Question: I am trying to visualize data coming from few id's.
I have 2 variables which I want to see in 2 different plots.
When filtering by ID number a few plots together the colors in plot 1 doesn't match the color of the same ID's in the other plot, despite them both being filtered by the same controller.

Editable <URL> report
Editable <URL> with data and keys
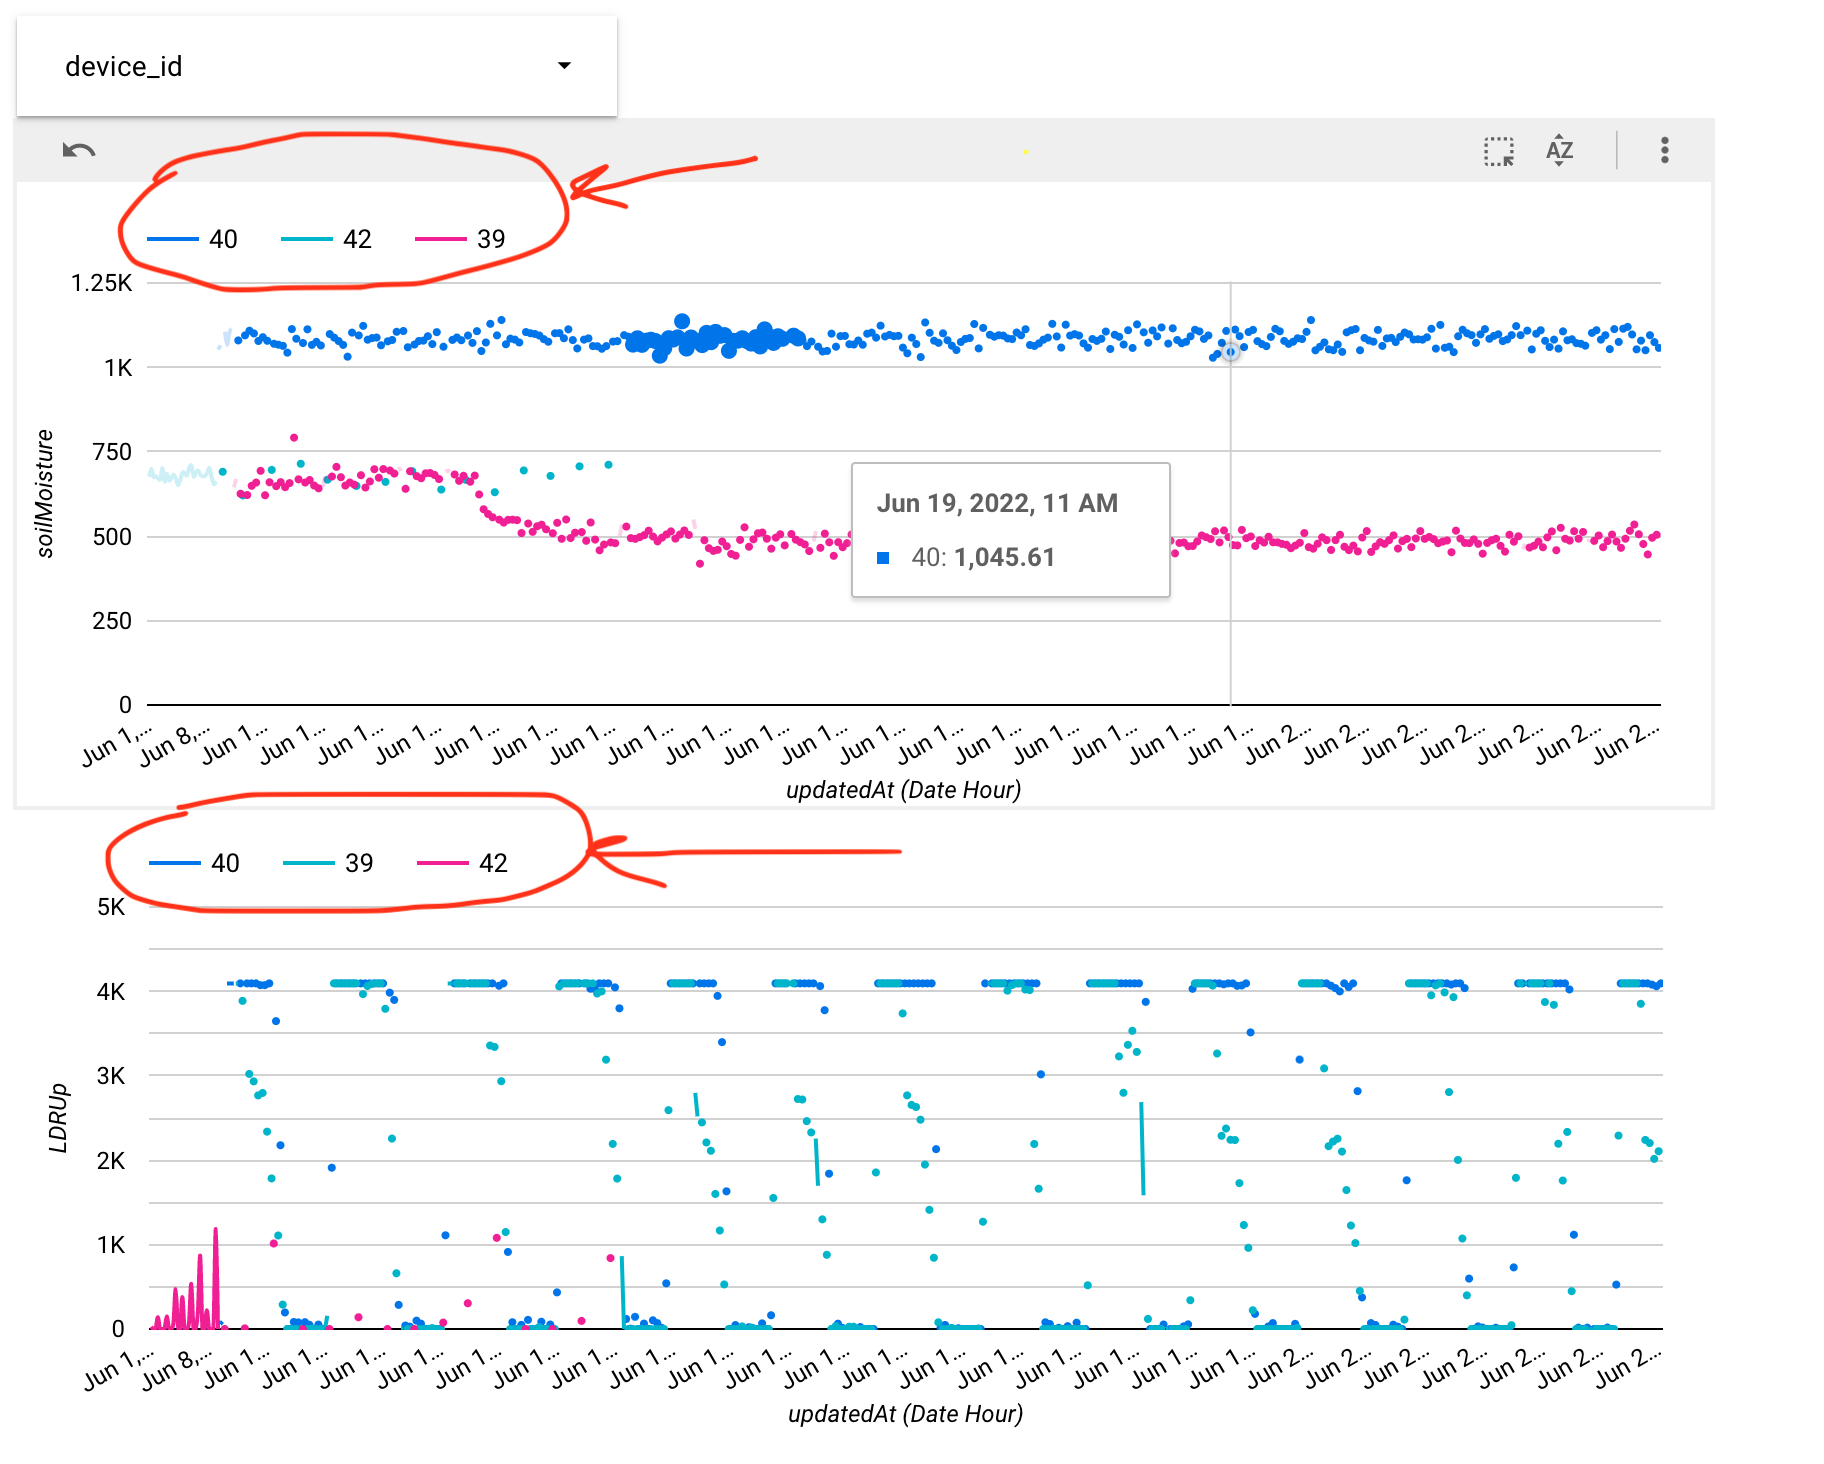
Answer: It can be achieved by changing the colour type from the default, series order, in the tab:
- <URL>-
Publicly editable <URL> and a GIF to elaborate: